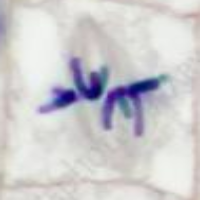
Label: metaphase